Interaction volume radius: 10 \u00c5
Interaction volume height: 10 \u00c5
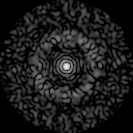
Disorder parameter: 0.8402